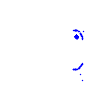
Particle: pion